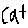
Label: cat